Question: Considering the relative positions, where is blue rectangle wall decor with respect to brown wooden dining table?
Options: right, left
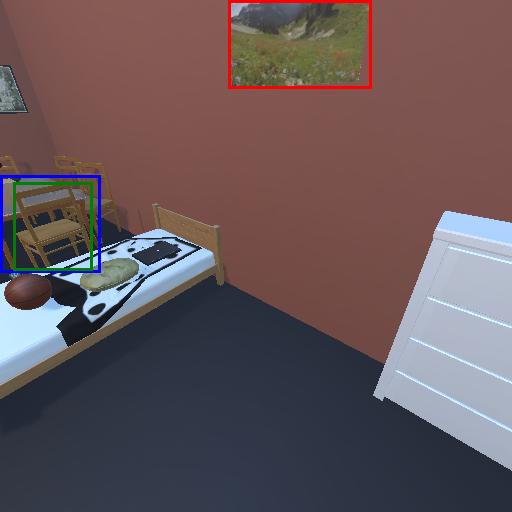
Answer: right